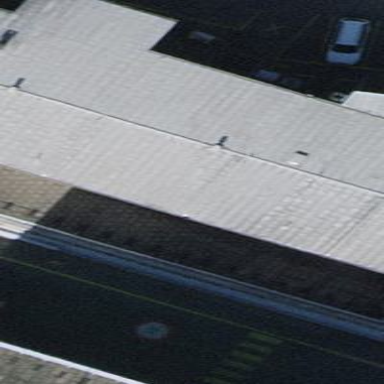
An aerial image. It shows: Industrial building.